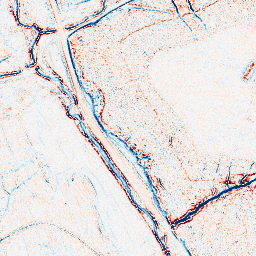
Category: edge_preserving
Decomposition family: anisotropic_diffusion
Decomposition parameters: iterations: 5
kappa: 50
gamma: 0.15
Upsampling method: bicubic
Upsampling parameters: scale: 2
Upsampling scale: 2